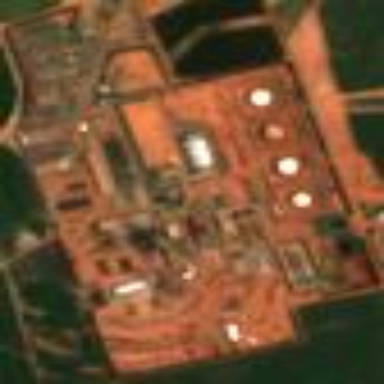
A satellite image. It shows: Industrial area with refinery.